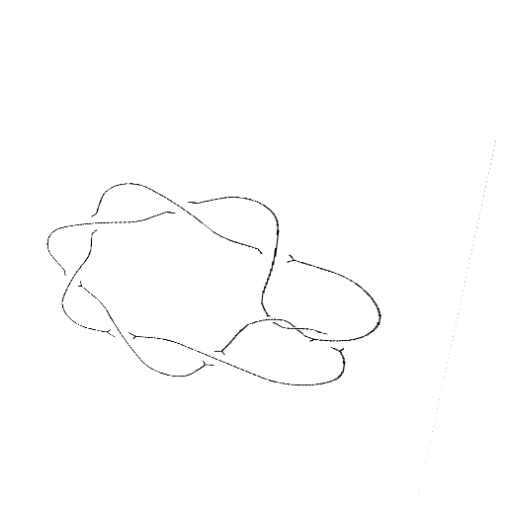
Crossing number: 9